Question: I've tried continuous time to run <URL> "example.kv" file and "example.py" file.In order to implement knob into my project. Unfortunately, I can't run the above example code due to imported knob file don't active in my python script.
After installing virtualenv and activating the script I'm running the python script recognizing the import file but giving me with below error?
'''
"C:\Program Files (x86)\Python37-32\python.exe" C:/Users/karannchat/PycharmProjects/knob/main.py
[INFO ] [Logger ] Record log in C:\Users\karannchat\.kivy\logs\kivy_19-03-13_19.txt
[INFO ] [Kivy ] v1.10.1
[INFO ] [Python ] v3.7.2 (tags/v3.7.2:9a3ffc0492, Dec 23 2018, 22:20:52) [MSC v.1916 32 bit (Intel)]
[INFO ] [Factory ] 194 symbols loaded
Traceback (most recent call last):
File "C:/Users/karannchat/PycharmProjects/knob/main.py", line 3, in <module>
from kivy.garden.knob import Knob
File "<frozen importlib._bootstrap>", line 983, in _find_and_load
File "<frozen importlib._bootstrap>", line 967, in _find_and_load_unlocked
File "<frozen importlib._bootstrap>", line 668, in _load_unlocked
File "<frozen importlib._bootstrap>", line 640, in
_load_backward_compatible KeyError: 'kivy.garden.knob'
'''
---
'''
<Main>
GridLayout:
pos: root.pos
size: root.size
cols: 3
spacing: 100
padding: 50
Knob:
min:4
max:5
size: 200, 200
value: 0
show_marker: True
knobimg_source: "img/knob_metal.png"
show_marker: False
Knob:
size: 200, 200
value: 0
show_marker: True
knobimg_source: "img/knob_metal.png"
marker_img: "img/bline.png"
markeroff_color: 0.3, 0.3, .3, 1
Knob:
size: 200, 200
value: 0
show_marker: True
knobimg_source: ""
knobimg_color: 0, 0, 0, 0
marker_img: "img/bline.png"
markeroff_color: 0, 0, 0, 0
marker_inner_color: 0, 0, 0, 1
Knob:
size: 200, 200
value: 0
show_marker: True
knobimg_source: "img/knob_metal.png"
marker_img: "img/bline.png"
markeroff_color: 0.0, 0.0, .0, 1
knobimg_size: 0.7
Knob:
size: 200, 200
step: 25
value: 10
show_marker: True
knobimg_source: "img/knob_metal.png"
marker_img: "img/bline2.png"
markeroff_img: "img/bline2_off.png"
markeroff_color: 0.3, 0.3, .3, 1
marker_ahead: 6
knobimg_size: 0.8
marker_startangle: 6
Knob:
size: 200, 200
value: 0
knobimg_source: "img/knob_black.png"
markeroff_color: 0.0, 0.0, .0, 1
knobimg_size: 0.9
marker_img: "img/bline3.png"
'''
---
'''
from kivy.base import runTouchApp
from kivy.lang import Builder
from kivy.garden.knob import Knob # <<---- this is not active in the code hence i can't run the code
# LOAD KV UIX
runTouchApp(Builder.load_file('main.kv'))
'''

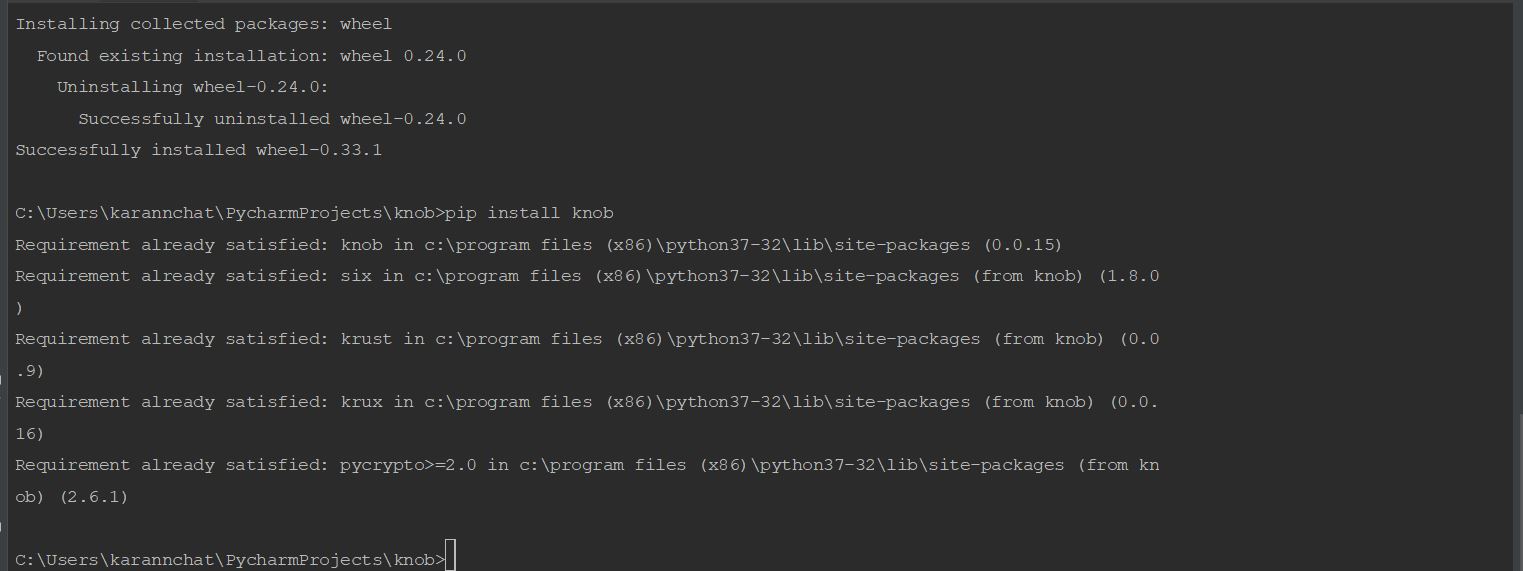
Answer: # Problem
Maybe missing a folder, '__pycache__' and a module, e.g. '__init__.cpython-37' in folder, 'C:\Users\usr\.kivy\garden\garden.knob' (Replace 'usr' with your username) or '~/.kivy/garden/garden.knob'.
# Solution
## Windows 10
1. List all the garden packages installed using garden list at Command Prompt or Windows Powershell.
2. cd Users\usr\.kivy\garden\garden.knob
3. python -m py_compile __init__.py which should create the missing folder and module.
## Xubuntu / Linux
1. List all the garden packages installed using garden list at Terminal Emulator.
2. cd ~/.kivy/garden/garden.knob
3. python3 -m py_compile __init__.py which should create the missing folder and module.
Exit and relaunch PyCharm IDE.
<URL>
<URL>
# Example
No problem running Kivy garden.knob on the following environments using PyCharm Community Edition 2018.3.5:
- -
# Output
<URL>
<URL>
<URL>